RGB frame:
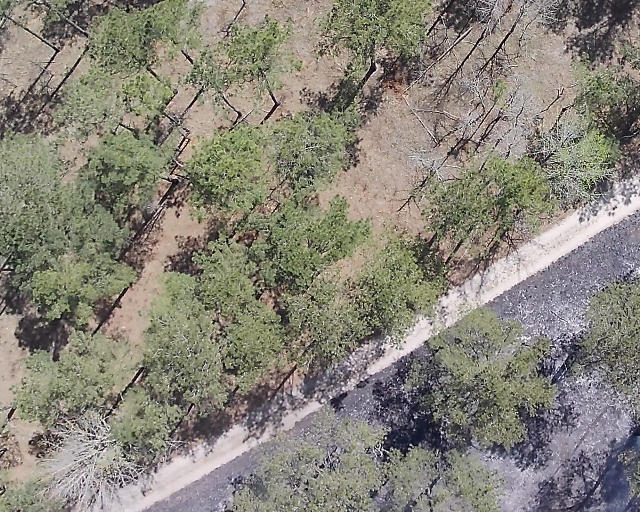
Thermal frame:
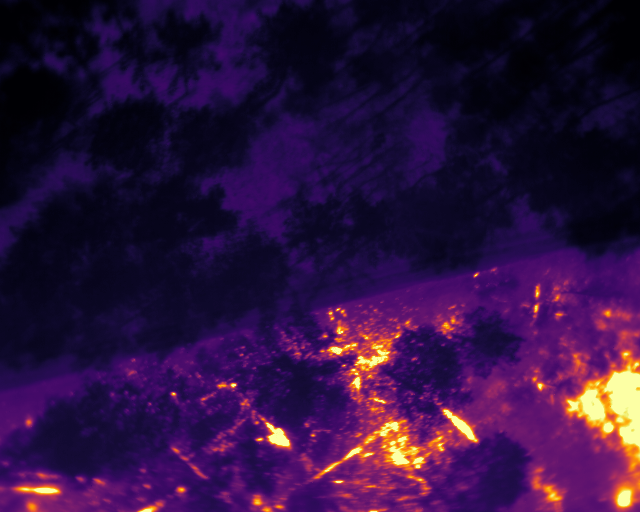
Captured: 2026-02-27 02:40:01
Pixels at or above 80 °C: 29580 (fraction of frame: 0.09027)